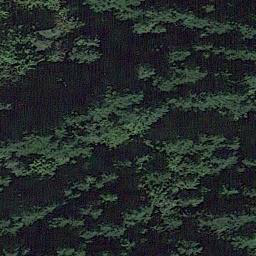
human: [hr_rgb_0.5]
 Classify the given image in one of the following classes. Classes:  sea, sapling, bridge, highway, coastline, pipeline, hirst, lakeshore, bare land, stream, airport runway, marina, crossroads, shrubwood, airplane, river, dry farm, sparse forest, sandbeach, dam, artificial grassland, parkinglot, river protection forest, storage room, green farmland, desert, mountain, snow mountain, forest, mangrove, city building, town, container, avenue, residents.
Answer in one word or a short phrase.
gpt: forest